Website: home-depot
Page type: account-selection
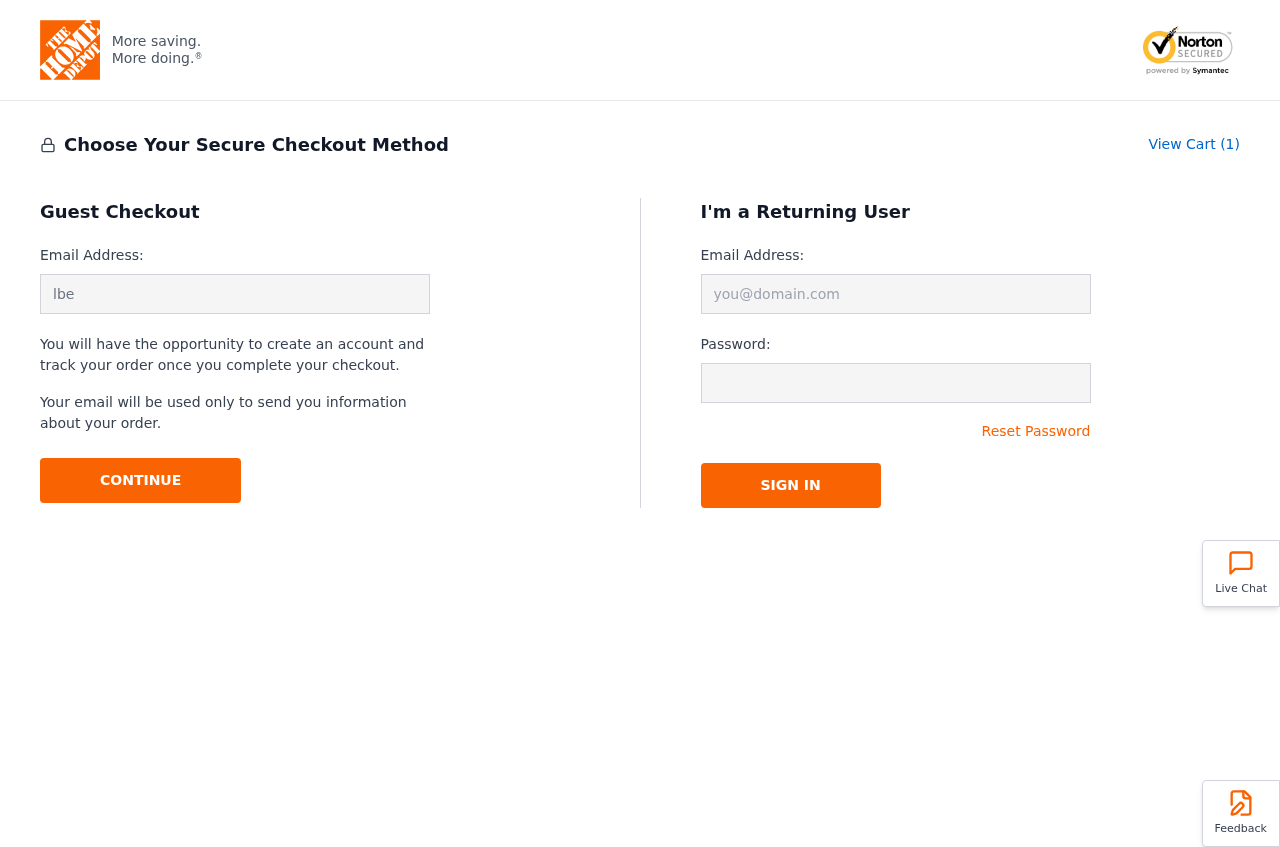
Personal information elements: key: PII_EMAIL
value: lbenson@yahoo.com
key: PII_LOGIN_USERNAME
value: lisabenson62
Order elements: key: ORDER_NUM_ITEMS
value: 1